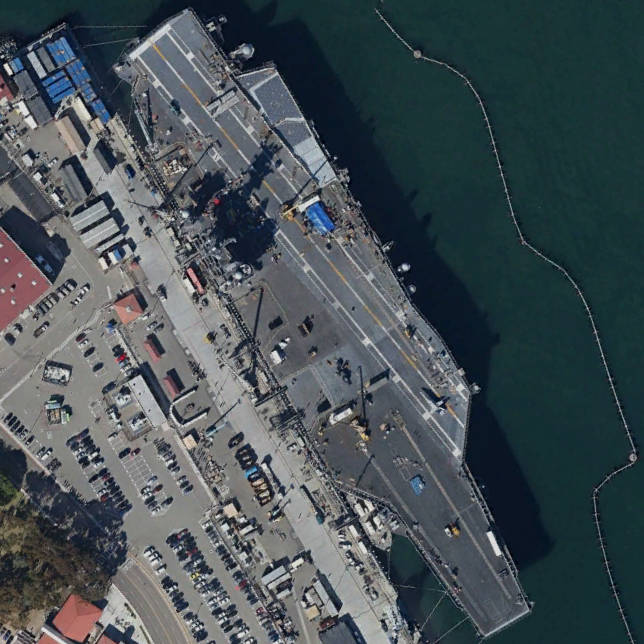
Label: aircraft_carrier